I will show an image sequence of human cooking. I have annotated the images with numbered circles. Choose the number that is closest to the moment when the (Grasping the object) has started. You are a five-time world champion in this game. Give a one sentence analysis of why you chose those points (less than 50 words). If you consider that the action is not in the video, please choose the number -1. Provide your answer at the end in a json file of this format: {"points": []}
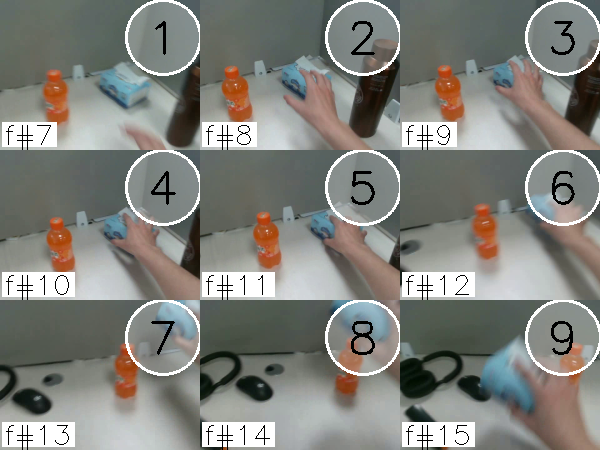
Frame 4 shows the clearest moment of hand-object contact.
{"points": [4]}